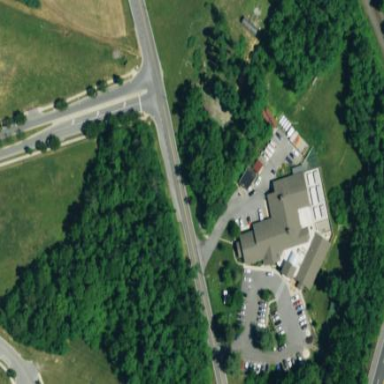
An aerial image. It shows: Animal shelter housed in building.